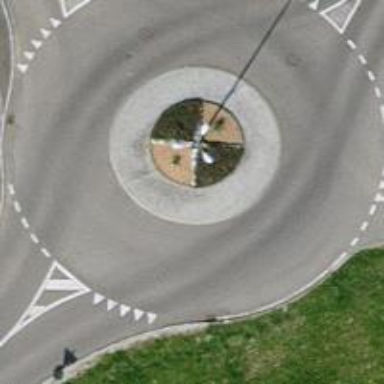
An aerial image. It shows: Mini roundabout on the road.